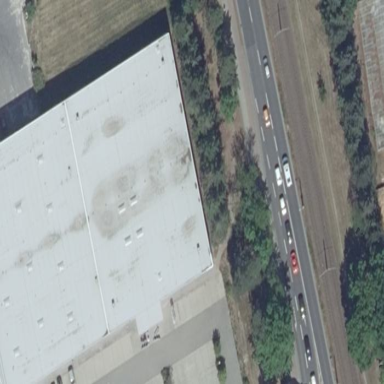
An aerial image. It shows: Retail building housing furniture shop.